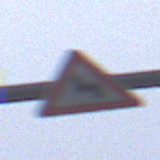
Verkehrszeichen: DoppelkurveZunaechstLinks
Umgebung: Outdoor, Suburban
Tageszeit: MorningAfternoon
Wetter: Overcast
Licht: Natural
Jahreszeit: NotSpecified
Kontrast: LowContrast